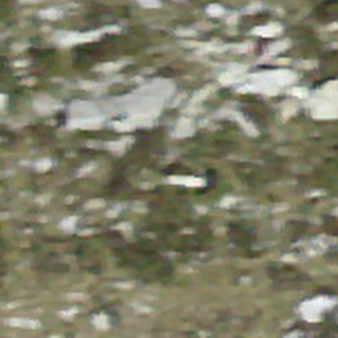
Label: other